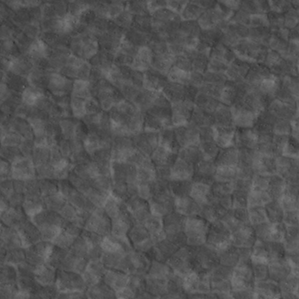
Label: non_frost